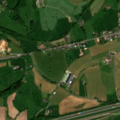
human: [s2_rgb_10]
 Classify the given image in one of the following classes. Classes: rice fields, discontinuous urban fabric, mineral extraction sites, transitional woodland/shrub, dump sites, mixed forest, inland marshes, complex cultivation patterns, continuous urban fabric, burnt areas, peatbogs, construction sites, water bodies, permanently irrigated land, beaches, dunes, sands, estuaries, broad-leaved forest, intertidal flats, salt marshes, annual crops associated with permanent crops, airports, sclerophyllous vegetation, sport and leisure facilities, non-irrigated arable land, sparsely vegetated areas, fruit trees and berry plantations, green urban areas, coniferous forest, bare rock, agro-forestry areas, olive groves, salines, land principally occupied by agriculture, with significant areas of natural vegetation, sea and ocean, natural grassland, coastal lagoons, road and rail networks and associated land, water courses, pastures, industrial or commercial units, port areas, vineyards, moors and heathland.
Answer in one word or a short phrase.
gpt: discontinuous urban fabric, pastures, complex cultivation patterns